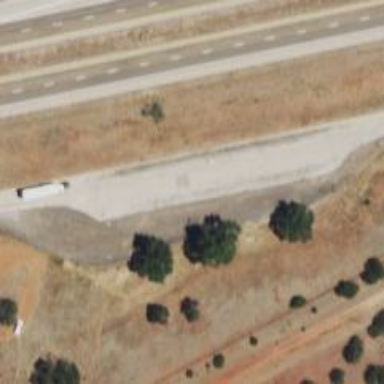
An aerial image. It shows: Rest area on the road.